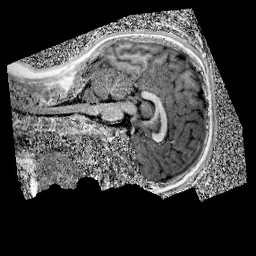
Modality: UNIT1
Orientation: sagittal
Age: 12
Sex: female
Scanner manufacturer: siemens
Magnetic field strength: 3 T
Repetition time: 4 s
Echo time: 0.00299 s